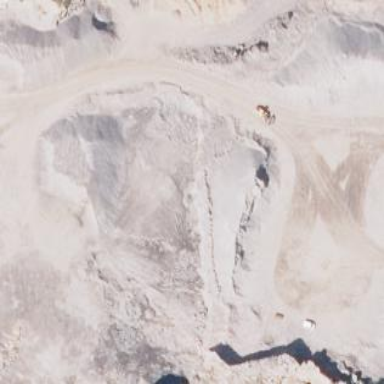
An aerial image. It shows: Quarry area.